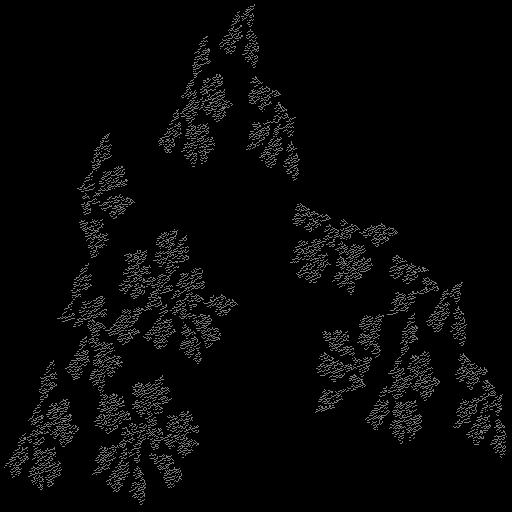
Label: penta